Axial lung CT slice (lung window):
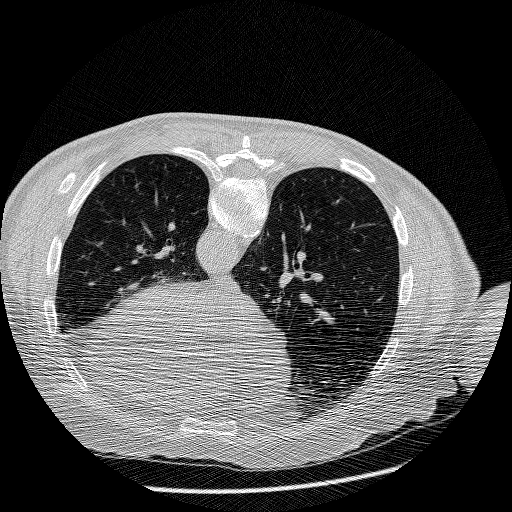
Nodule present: no